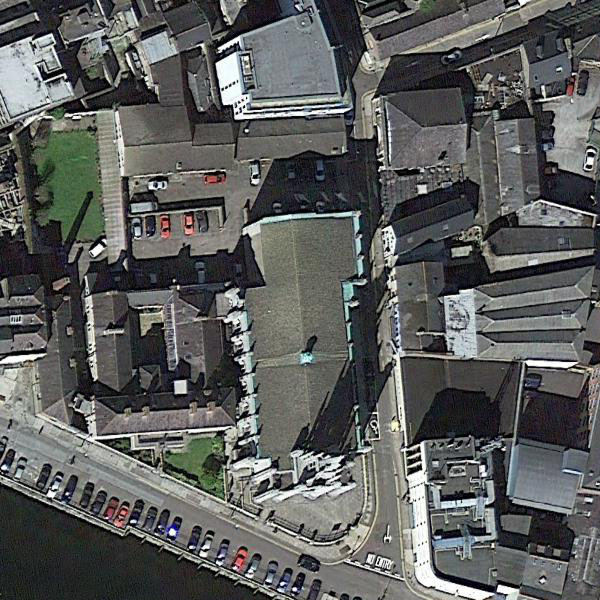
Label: Church